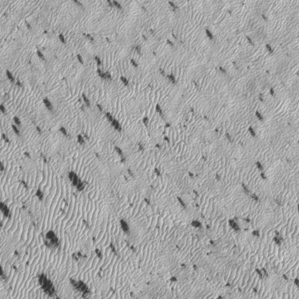
Label: frost